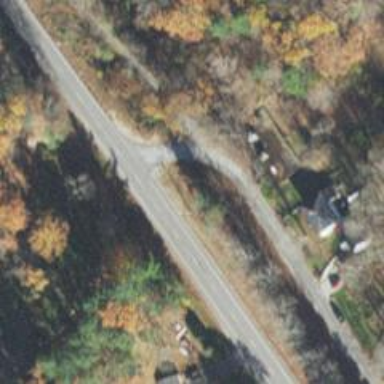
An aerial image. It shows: Road with stop sign.